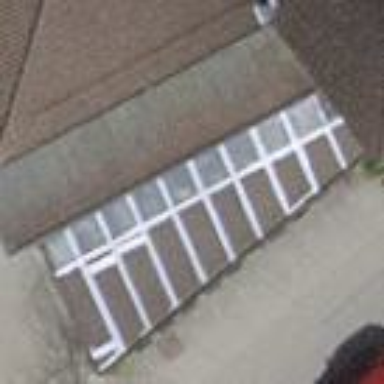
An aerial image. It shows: View of roof of building.